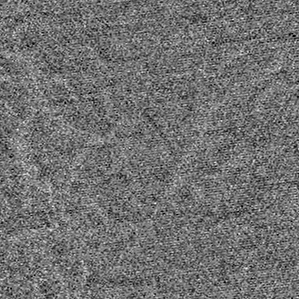
Label: frost